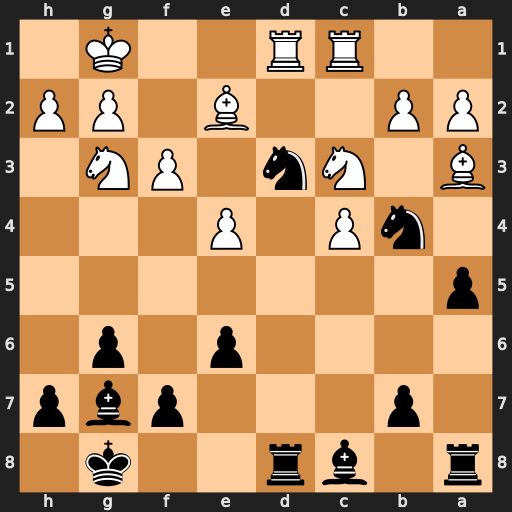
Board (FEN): r1br2k1/1p3pbp/4p1p1/p7/1nP1P3/B1Nn1PN1/PP2B1PP/2RR2K1
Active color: b
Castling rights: -
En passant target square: -
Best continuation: Bd4+ Kf1 Nxc1